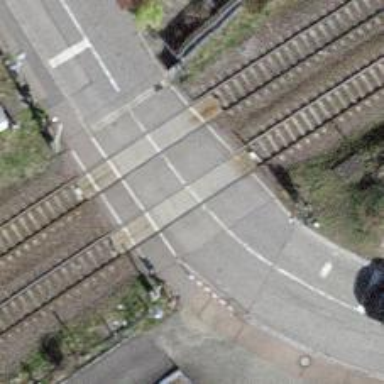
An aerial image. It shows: Level crossing along the railway.